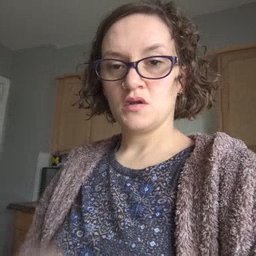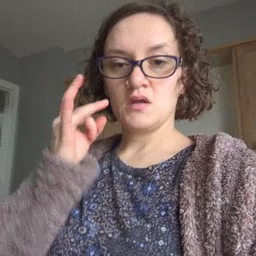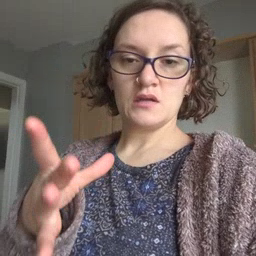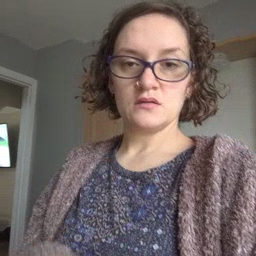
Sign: hate